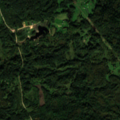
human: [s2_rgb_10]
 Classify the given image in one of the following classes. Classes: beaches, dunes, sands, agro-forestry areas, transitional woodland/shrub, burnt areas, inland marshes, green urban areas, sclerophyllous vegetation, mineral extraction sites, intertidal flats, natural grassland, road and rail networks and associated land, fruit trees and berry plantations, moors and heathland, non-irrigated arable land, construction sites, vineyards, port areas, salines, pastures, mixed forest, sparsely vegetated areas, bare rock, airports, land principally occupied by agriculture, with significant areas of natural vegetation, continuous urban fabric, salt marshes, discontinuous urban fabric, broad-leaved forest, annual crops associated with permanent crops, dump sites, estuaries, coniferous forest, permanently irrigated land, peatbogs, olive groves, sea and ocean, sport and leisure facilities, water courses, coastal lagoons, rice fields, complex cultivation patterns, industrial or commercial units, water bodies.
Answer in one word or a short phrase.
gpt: pastures, broad-leaved forest, mixed forest, transitional woodland/shrub